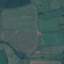
Land use / land cover class: Pasture